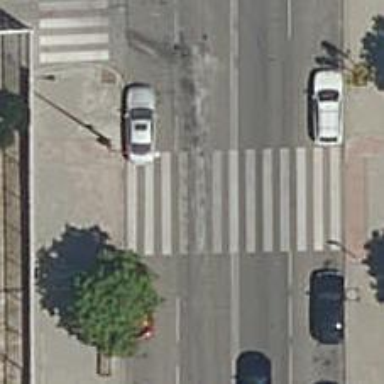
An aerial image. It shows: Pedestrian crossing with zebra markings on the footway.